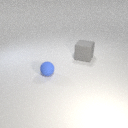
small blue rubber sphere in front of large gray rubber cube